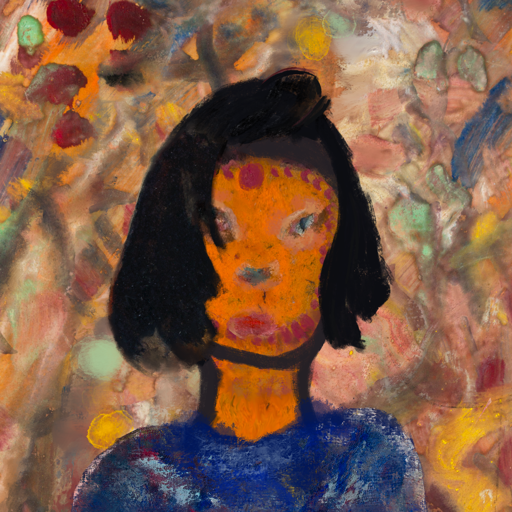
Background: Mother_And_Son_Mother, Head And Neck Front: Doll, Face Front: Boggyland, Bust: Irani, Hair Front: Mosgoul, Head Accessory: Blank, Second Necklace: Blank, Necklace: Blank, Baby: Blank